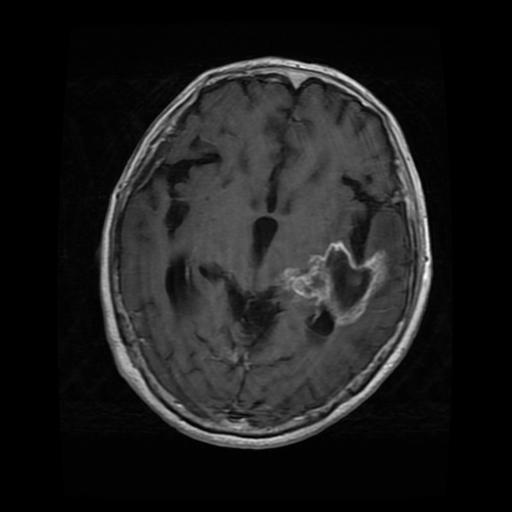
Label: glioma